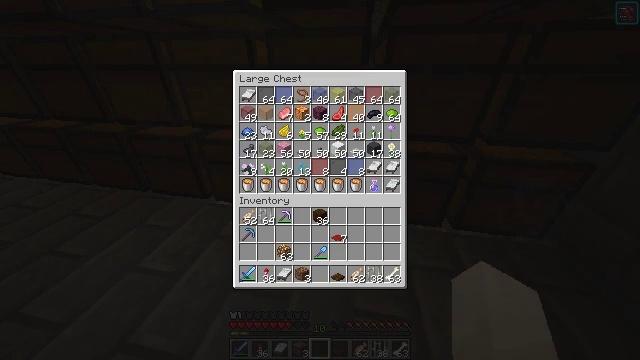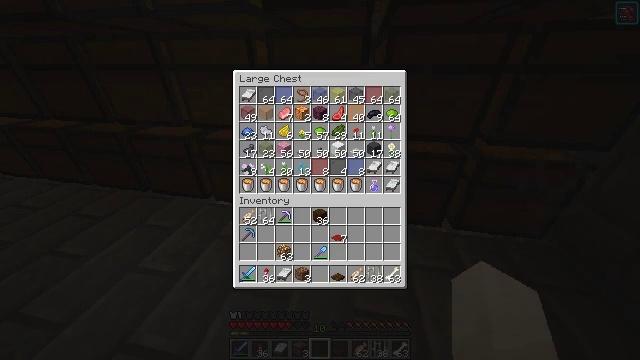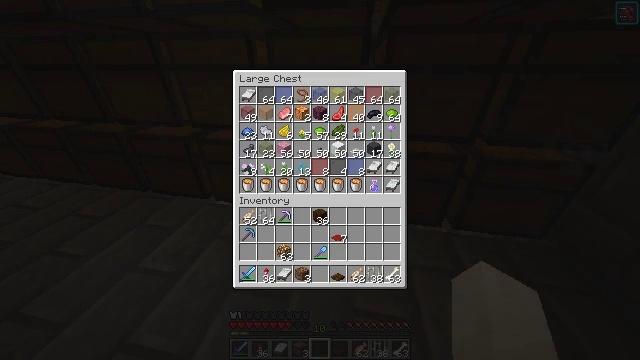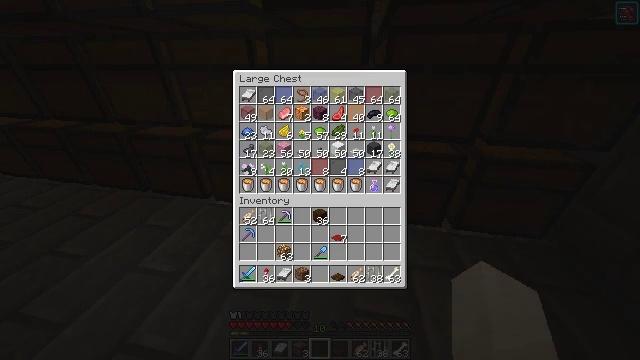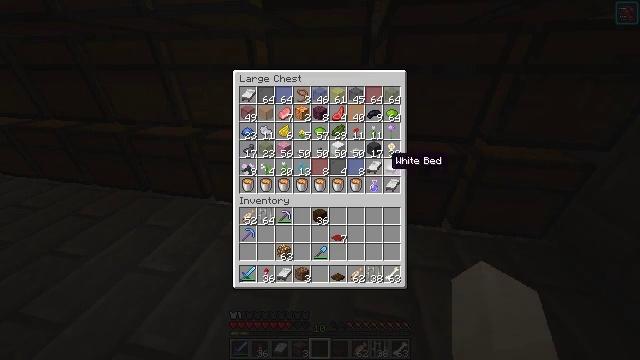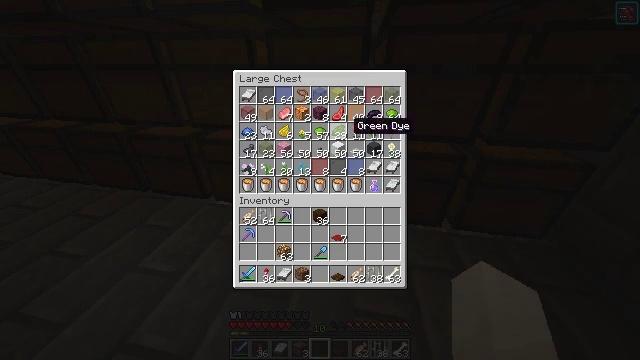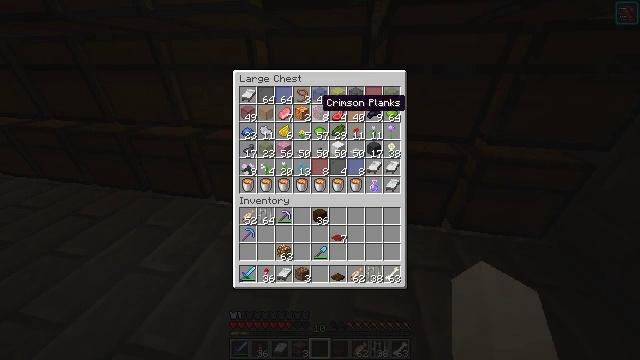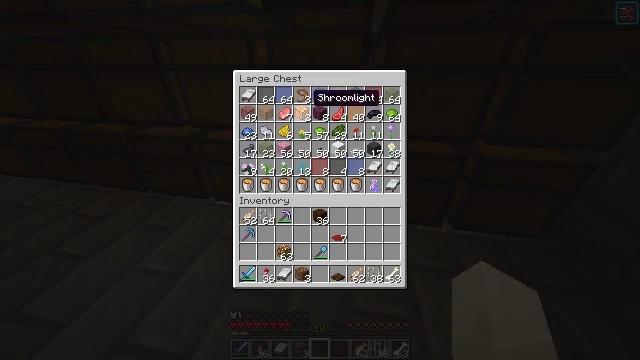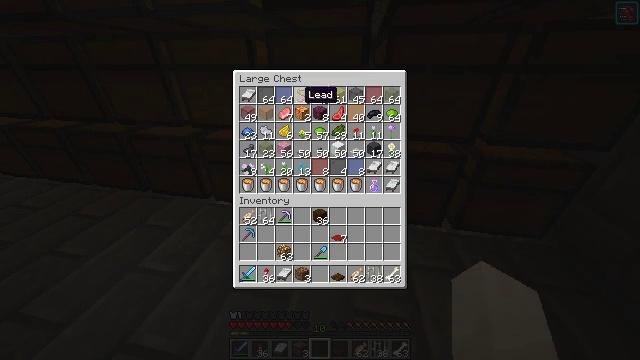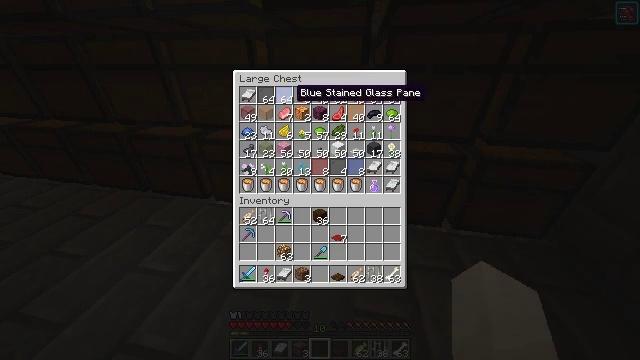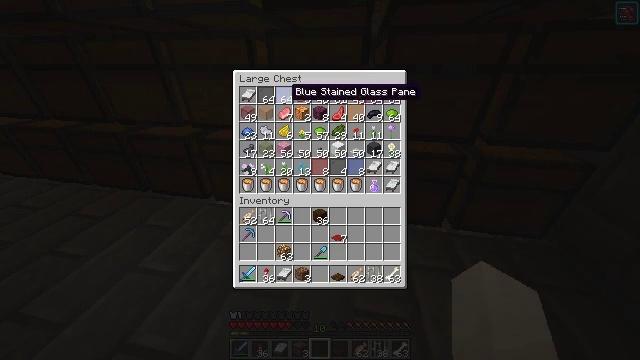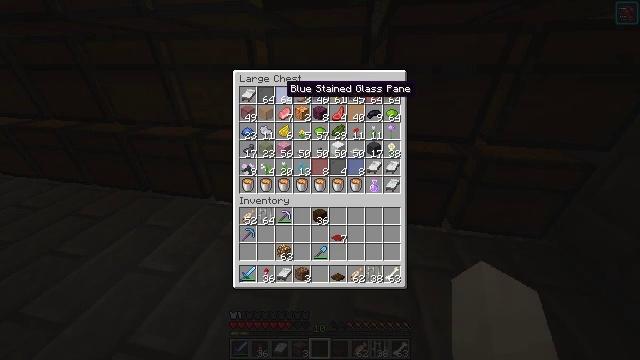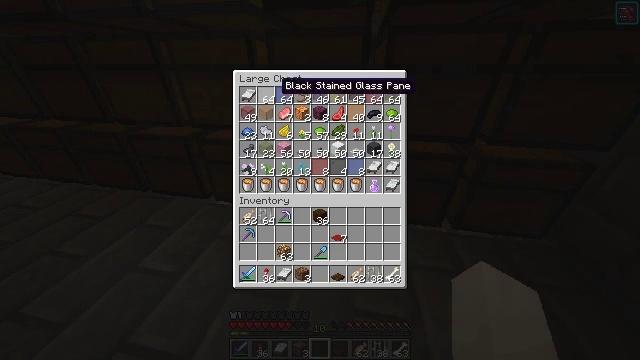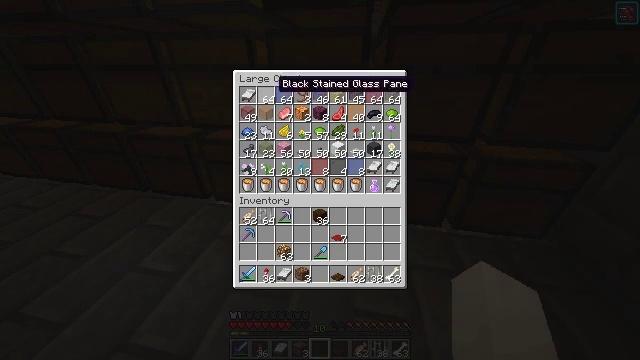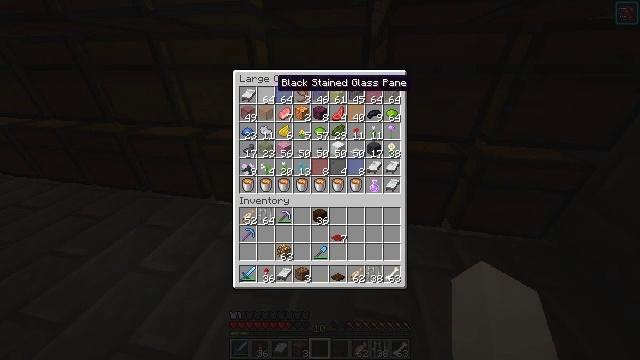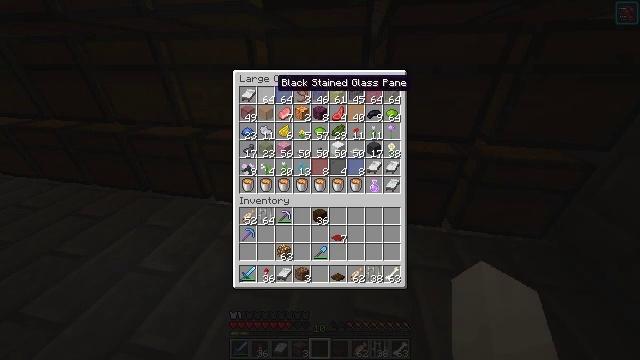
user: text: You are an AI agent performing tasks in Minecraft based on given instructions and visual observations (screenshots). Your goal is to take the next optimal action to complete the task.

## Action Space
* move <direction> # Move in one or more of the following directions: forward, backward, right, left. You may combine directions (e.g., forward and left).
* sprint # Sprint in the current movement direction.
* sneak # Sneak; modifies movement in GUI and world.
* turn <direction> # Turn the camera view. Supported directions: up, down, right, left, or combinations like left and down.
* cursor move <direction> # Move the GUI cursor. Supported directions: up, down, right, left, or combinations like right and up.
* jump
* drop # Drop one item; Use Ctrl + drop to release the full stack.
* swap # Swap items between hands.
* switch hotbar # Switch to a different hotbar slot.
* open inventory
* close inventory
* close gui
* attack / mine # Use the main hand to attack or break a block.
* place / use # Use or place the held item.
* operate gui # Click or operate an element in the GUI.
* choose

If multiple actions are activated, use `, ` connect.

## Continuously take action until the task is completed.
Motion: motion action
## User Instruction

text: Drop kelp from the inventory.
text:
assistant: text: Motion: no_op
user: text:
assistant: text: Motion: cursor move left
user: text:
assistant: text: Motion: cursor move left
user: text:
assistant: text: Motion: cursor move left
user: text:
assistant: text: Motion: cursor move left and up
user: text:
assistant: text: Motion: cursor move left and up
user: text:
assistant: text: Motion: cursor move left
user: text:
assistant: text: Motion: cursor move left
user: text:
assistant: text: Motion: cursor move left
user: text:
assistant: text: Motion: no_op
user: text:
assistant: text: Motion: no_op
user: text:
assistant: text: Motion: no_op
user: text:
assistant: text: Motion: no_op
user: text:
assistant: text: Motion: no_op
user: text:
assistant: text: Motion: no_op
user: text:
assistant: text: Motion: no_op
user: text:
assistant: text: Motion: no_op
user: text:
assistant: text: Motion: no_op
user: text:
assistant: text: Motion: cursor move right and up
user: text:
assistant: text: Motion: cursor move right and up
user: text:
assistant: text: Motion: cursor move right
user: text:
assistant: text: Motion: no_op
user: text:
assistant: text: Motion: no_op
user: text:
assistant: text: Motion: cursor move left and down
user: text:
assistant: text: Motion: cursor move left and down
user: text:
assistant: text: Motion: cursor move left and down
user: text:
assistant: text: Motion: no_op
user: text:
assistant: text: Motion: no_op
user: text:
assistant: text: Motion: no_op
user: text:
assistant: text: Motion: no_op